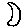
Label: moon